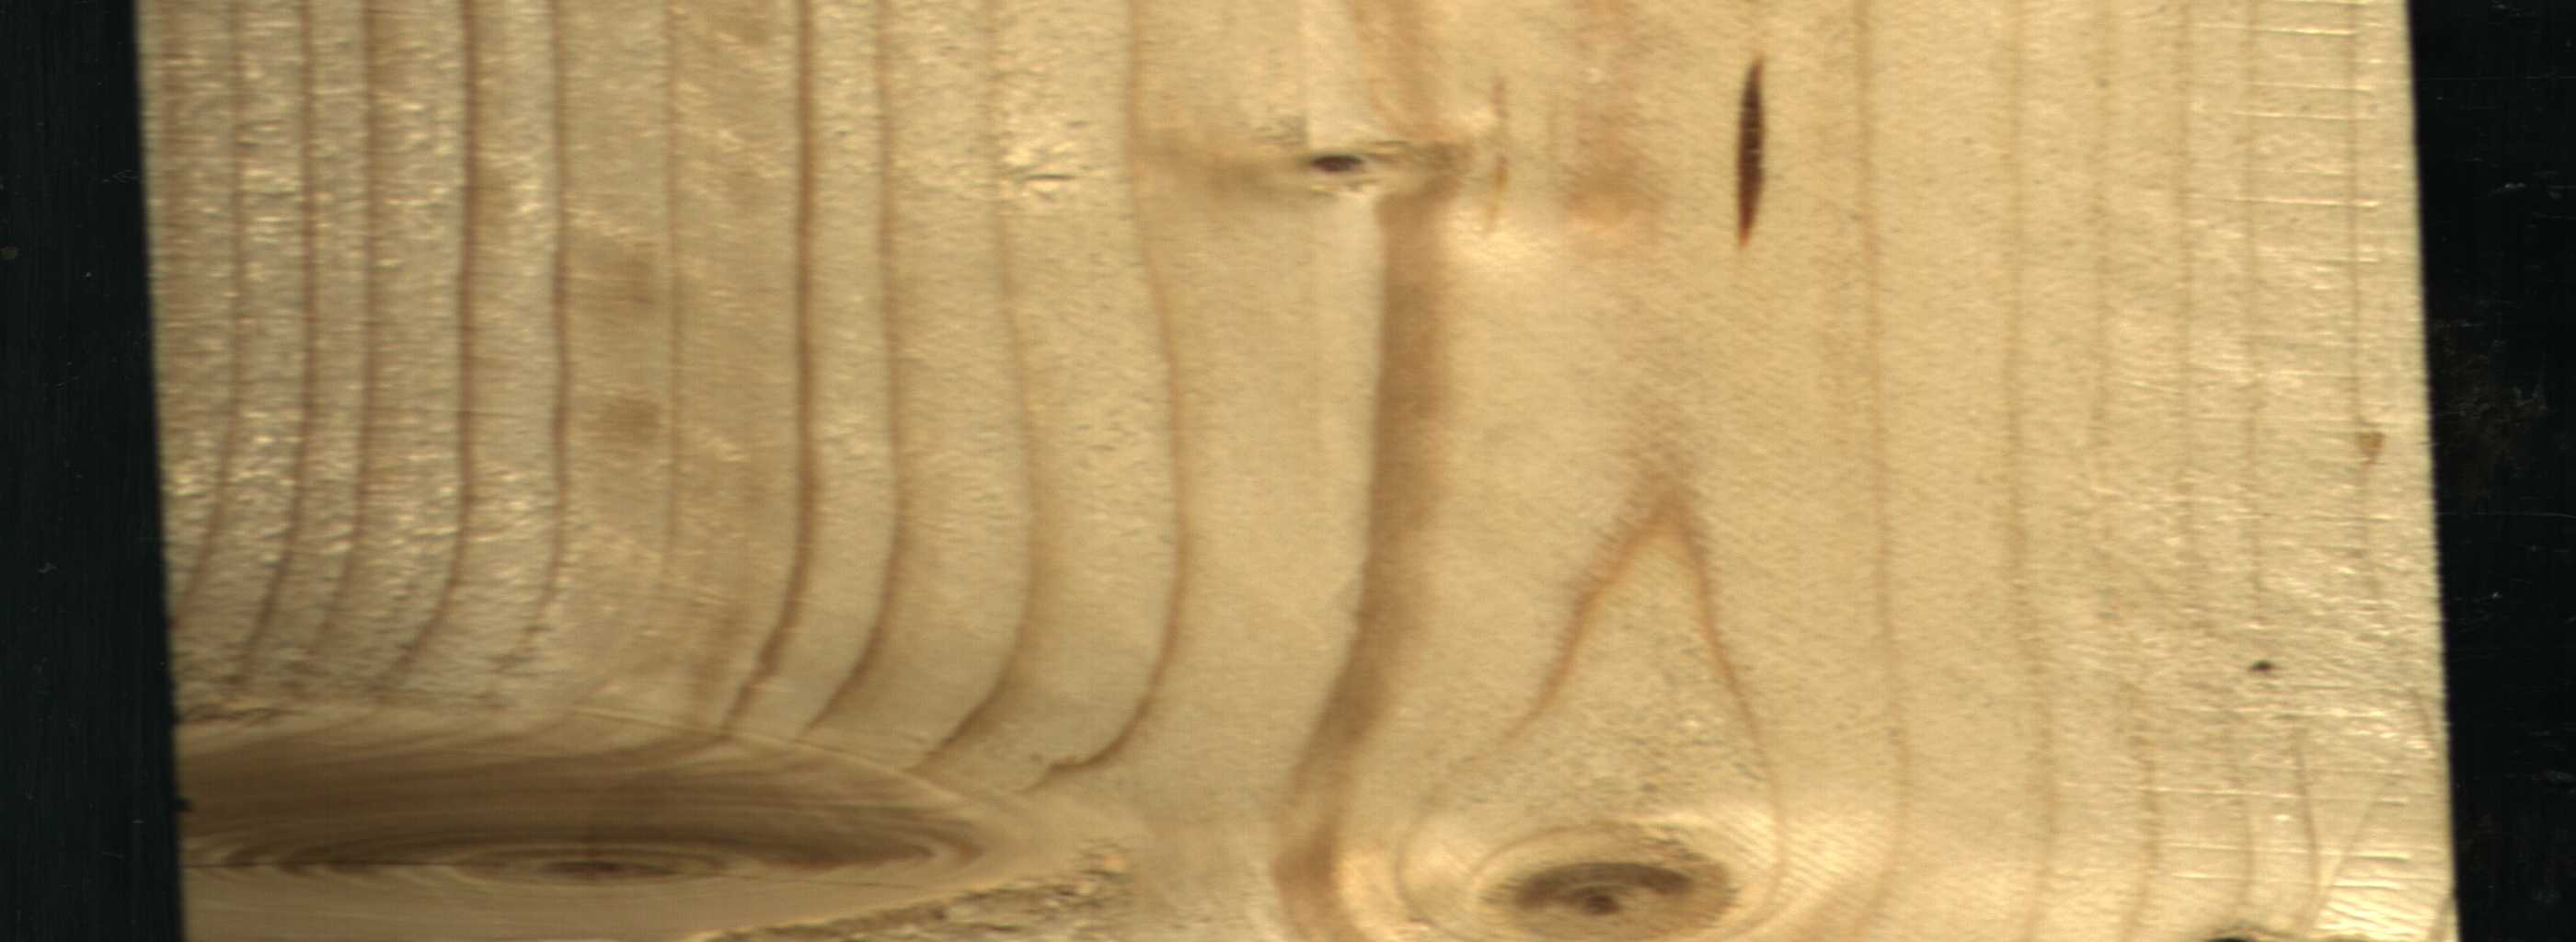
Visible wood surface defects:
resin
knot_with_crack
Live_Knot
Live_Knot
Live_Knot
Live_Knot